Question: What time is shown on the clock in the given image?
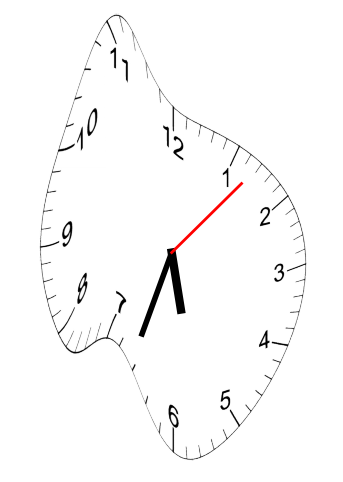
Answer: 05:33:07